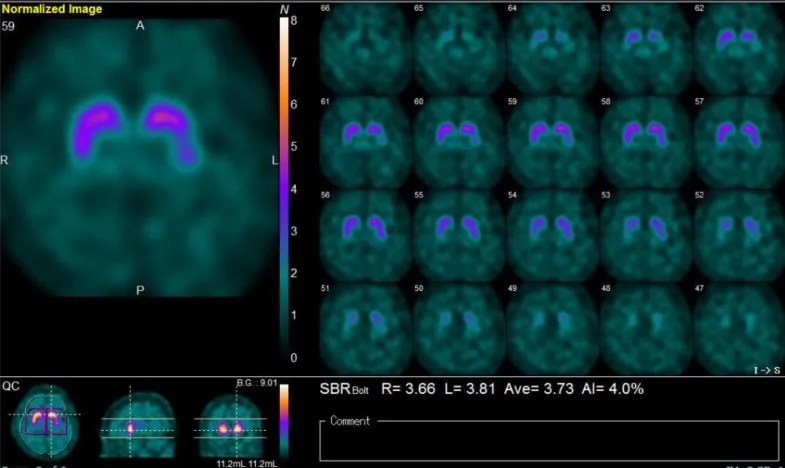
Dopamine transporter imaging by 123I-ioflupane single photon emission computed tomography; easy Z-score Imaging System (e-ZIS) score: Sensitivity 0.78 (>1.19), Extent 3.38% (>14.2%), Ratio 0.76 (>2.22); Cingulate Island Sign (CIScore): 0.19 (<0.281).
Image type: radiology (spect)